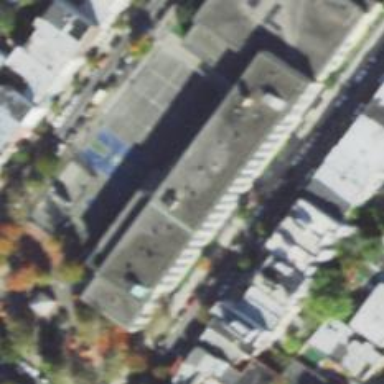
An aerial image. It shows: School.